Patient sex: M
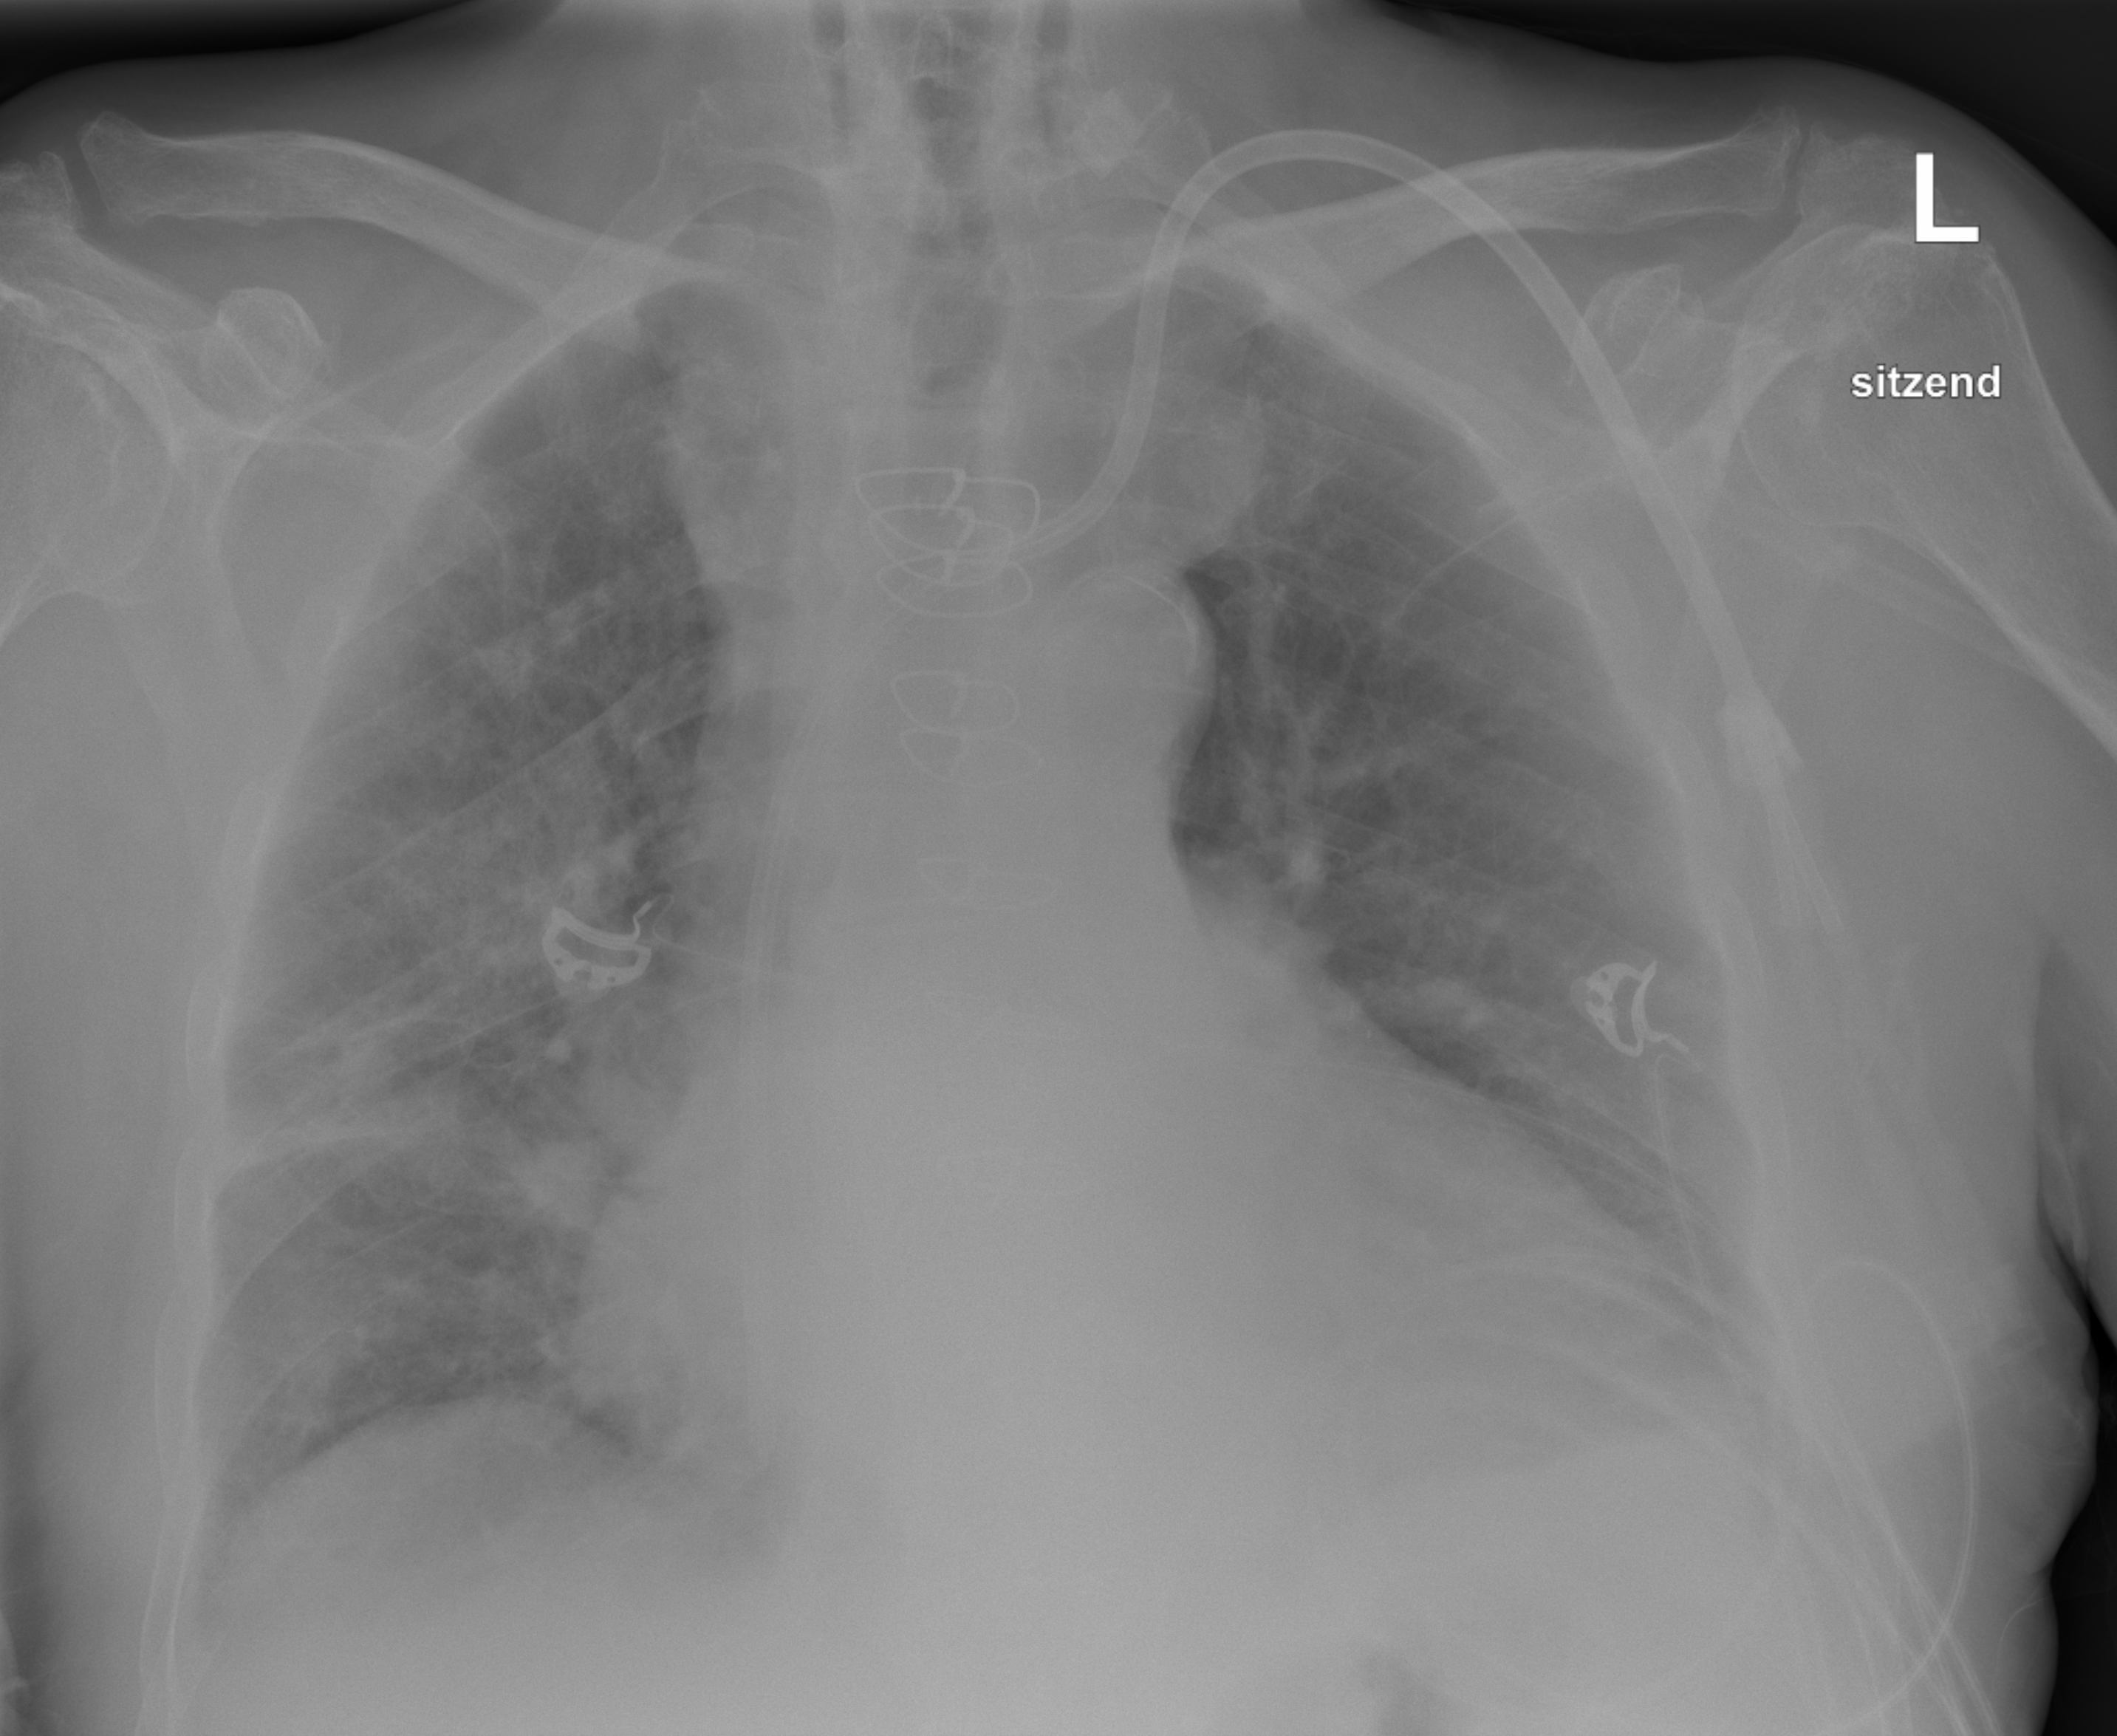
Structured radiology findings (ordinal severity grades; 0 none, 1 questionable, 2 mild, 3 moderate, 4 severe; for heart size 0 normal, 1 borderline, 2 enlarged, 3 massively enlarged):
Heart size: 2
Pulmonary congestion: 1
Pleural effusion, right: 2
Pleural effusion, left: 2
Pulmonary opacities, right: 2
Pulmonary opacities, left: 2
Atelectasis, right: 2
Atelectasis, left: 2